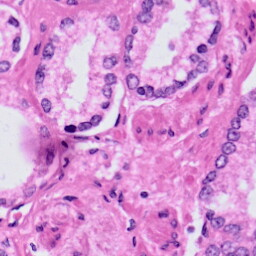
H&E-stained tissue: Prostate